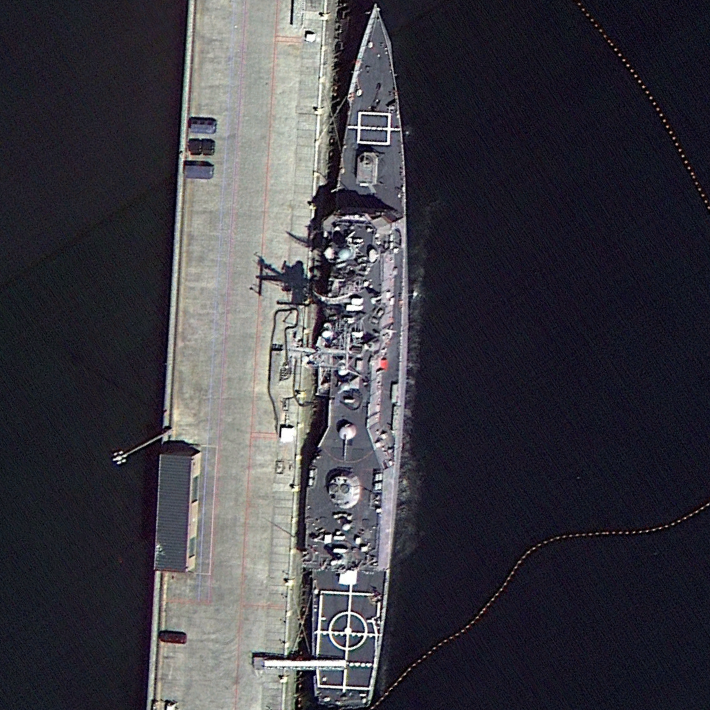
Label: cruiser